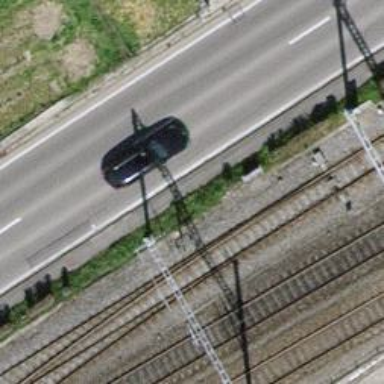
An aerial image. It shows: Railway switch.